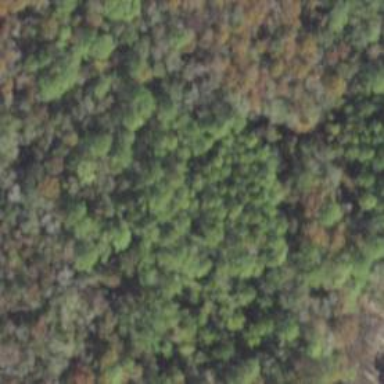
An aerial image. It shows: Forest with needle-leaved trees.